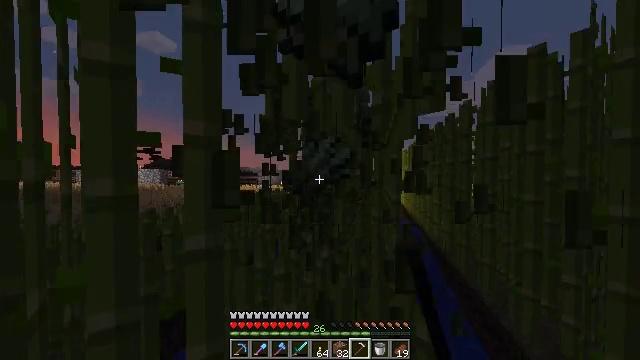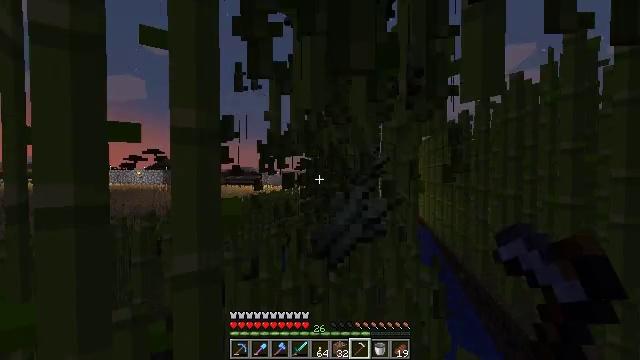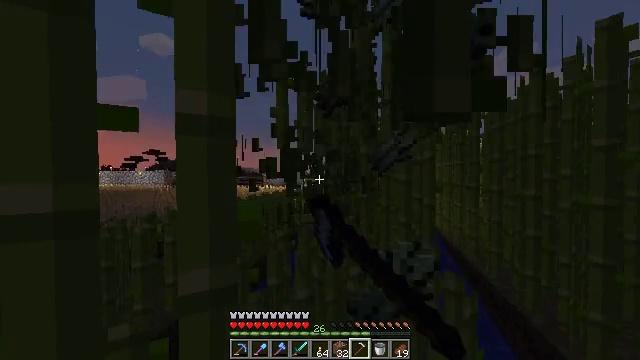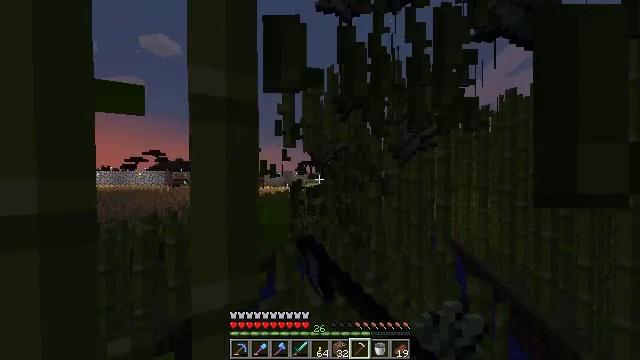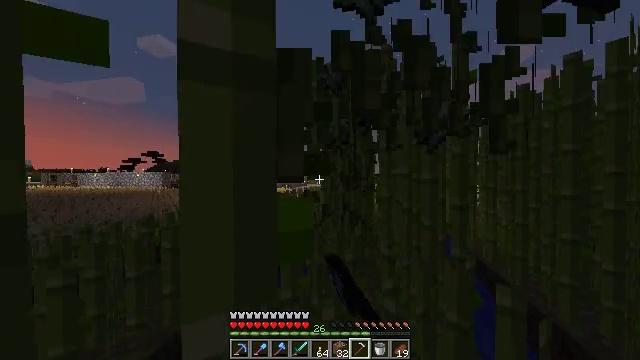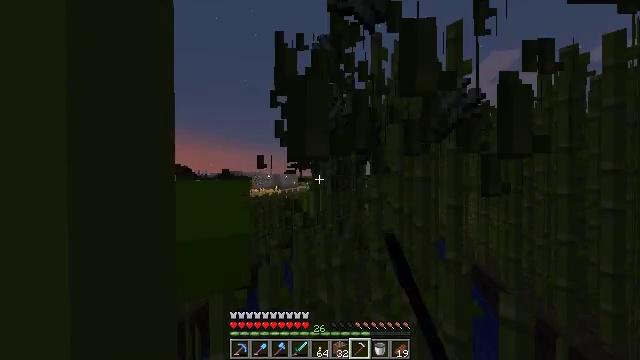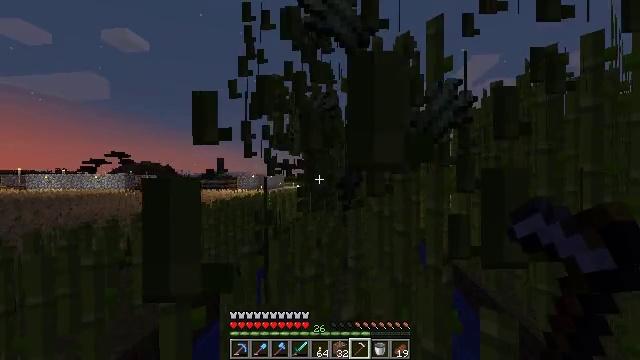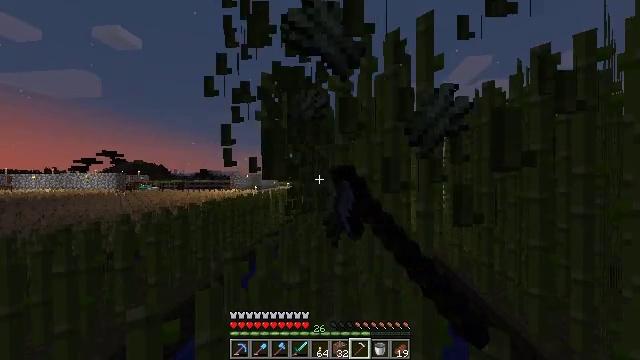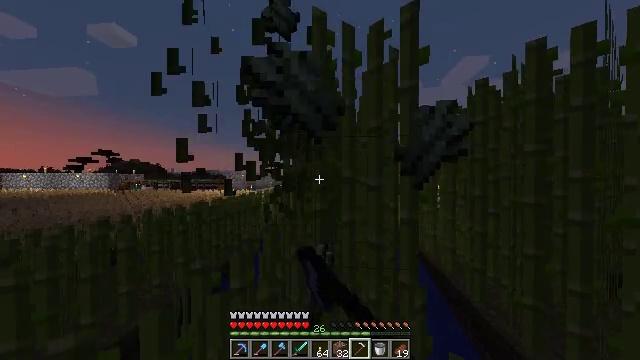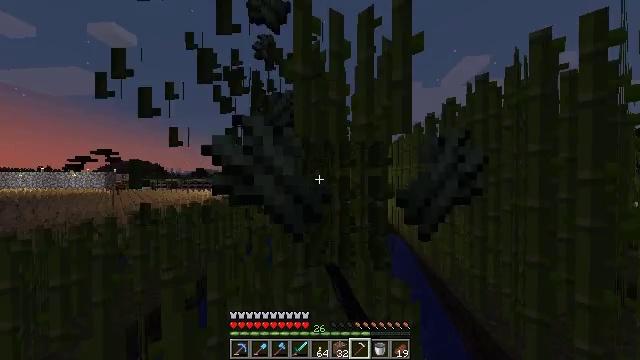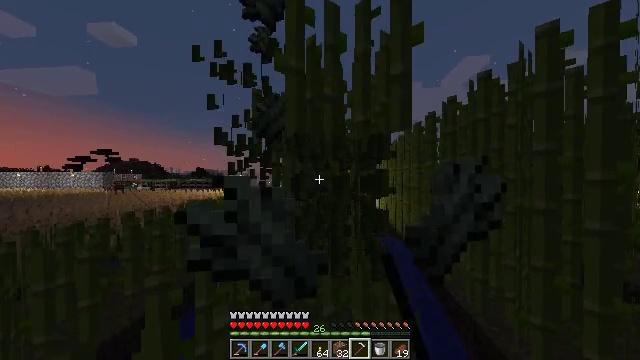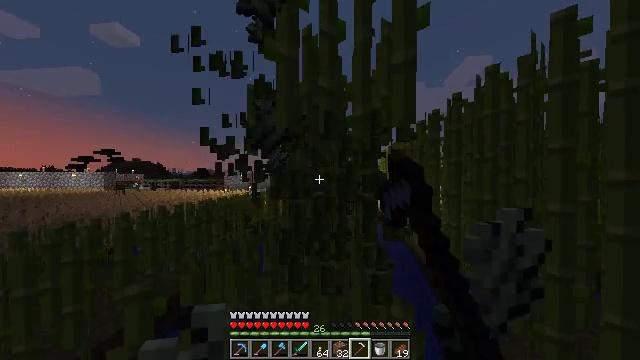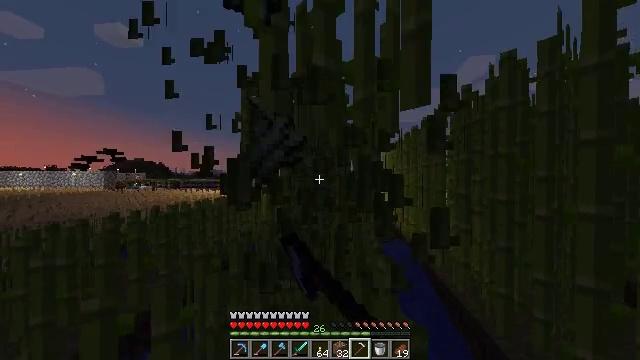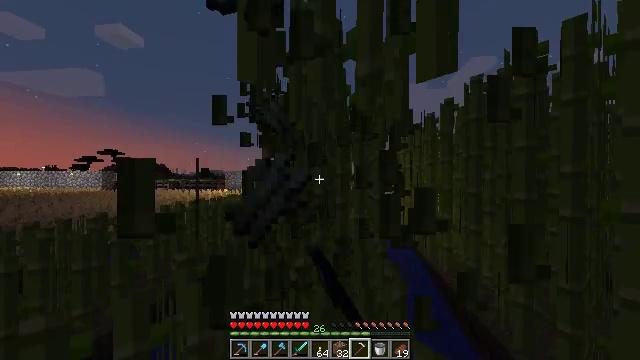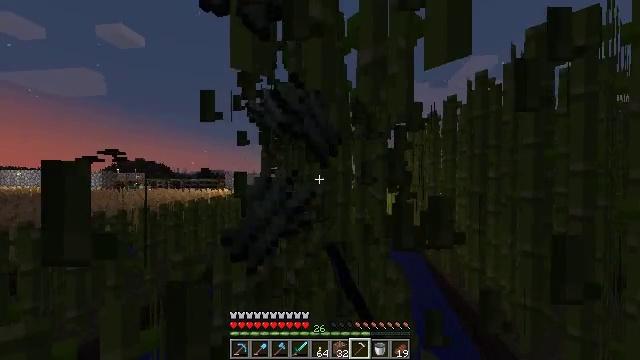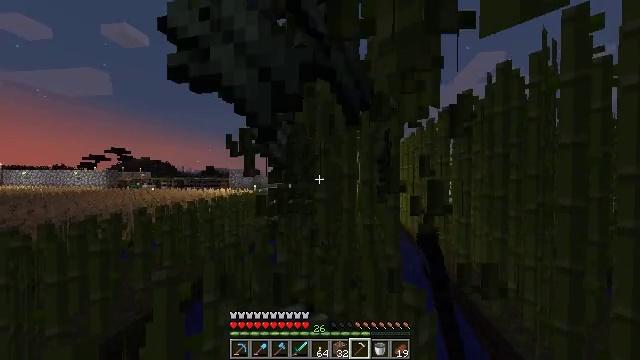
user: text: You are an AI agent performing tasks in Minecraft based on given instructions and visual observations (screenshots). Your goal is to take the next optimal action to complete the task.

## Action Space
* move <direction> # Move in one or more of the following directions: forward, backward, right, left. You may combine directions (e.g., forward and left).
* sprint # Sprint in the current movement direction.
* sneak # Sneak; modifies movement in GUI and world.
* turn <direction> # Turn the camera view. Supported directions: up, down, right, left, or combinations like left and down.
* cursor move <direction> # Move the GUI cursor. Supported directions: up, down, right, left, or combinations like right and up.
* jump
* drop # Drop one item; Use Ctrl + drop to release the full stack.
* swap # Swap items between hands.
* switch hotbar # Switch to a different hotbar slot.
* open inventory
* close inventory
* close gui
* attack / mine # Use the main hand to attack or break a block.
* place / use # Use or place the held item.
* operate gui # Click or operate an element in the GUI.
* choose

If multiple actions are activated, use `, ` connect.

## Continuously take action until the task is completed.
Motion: motion action
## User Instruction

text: Gather sugar cane for crafting.
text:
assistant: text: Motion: move forward and move left, attack / mine
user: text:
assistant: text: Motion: move forward and move left, attack / mine
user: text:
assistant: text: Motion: move forward and move left, attack / mine
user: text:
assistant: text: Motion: move forward and move right, attack / mine
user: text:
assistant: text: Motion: move forward and move right, turn right, attack / mine
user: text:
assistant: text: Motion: move forward and move right, turn right, attack / mine
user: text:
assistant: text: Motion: move forward and move right, turn right, attack / mine
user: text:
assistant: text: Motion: move forward and move right, attack / mine
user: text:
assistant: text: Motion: move forward, attack / mine
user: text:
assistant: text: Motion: move forward, attack / mine
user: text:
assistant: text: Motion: move forward, attack / mine
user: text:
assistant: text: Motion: move forward, attack / mine
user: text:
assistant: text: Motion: move forward, attack / mine
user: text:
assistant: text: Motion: move forward, attack / mine
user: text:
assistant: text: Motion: move forward, attack / mine
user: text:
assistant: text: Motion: move forward, turn left, attack / mine
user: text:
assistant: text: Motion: move forward and move left, attack / mine
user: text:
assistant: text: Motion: move forward and move left, attack / mine
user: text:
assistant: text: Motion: move forward and move left, attack / mine
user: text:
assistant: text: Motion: move forward and move right, attack / mine
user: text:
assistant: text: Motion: move forward and move right, turn right, attack / mine
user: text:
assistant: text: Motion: move forward and move right, turn right, attack / mine
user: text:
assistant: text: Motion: move forward and move right, attack / mine
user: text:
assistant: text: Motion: move forward, attack / mine
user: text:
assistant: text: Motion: move forward, attack / mine
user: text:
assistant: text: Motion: move forward, attack / mine
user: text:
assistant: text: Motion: move forward, attack / mine
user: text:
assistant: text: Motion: move forward, attack / mine
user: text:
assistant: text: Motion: move forward, attack / mine
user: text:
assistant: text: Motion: move forward and move right, attack / mine